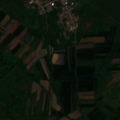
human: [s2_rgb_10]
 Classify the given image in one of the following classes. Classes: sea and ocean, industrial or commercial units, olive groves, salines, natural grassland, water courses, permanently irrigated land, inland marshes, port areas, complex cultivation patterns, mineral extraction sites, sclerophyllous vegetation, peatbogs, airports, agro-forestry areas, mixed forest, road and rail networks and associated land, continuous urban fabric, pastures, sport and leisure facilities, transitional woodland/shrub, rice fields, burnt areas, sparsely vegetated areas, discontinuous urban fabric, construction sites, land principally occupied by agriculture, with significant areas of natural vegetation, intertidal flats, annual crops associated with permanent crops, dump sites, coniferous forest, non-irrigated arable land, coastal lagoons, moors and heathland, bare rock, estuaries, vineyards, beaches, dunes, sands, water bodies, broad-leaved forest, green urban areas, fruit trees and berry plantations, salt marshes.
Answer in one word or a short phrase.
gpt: discontinuous urban fabric, complex cultivation patterns, land principally occupied by agriculture, with significant areas of natural vegetation, broad-leaved forest, transitional woodland/shrub